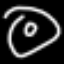
Label: donut